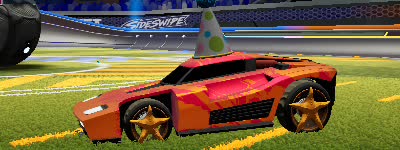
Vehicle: breakout